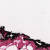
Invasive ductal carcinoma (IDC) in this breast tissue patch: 0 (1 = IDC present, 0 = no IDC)